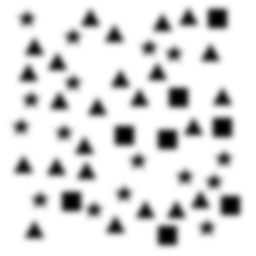
Squares: 8
Triangles: 24
Stars: 16
Total shapes: 48